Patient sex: M
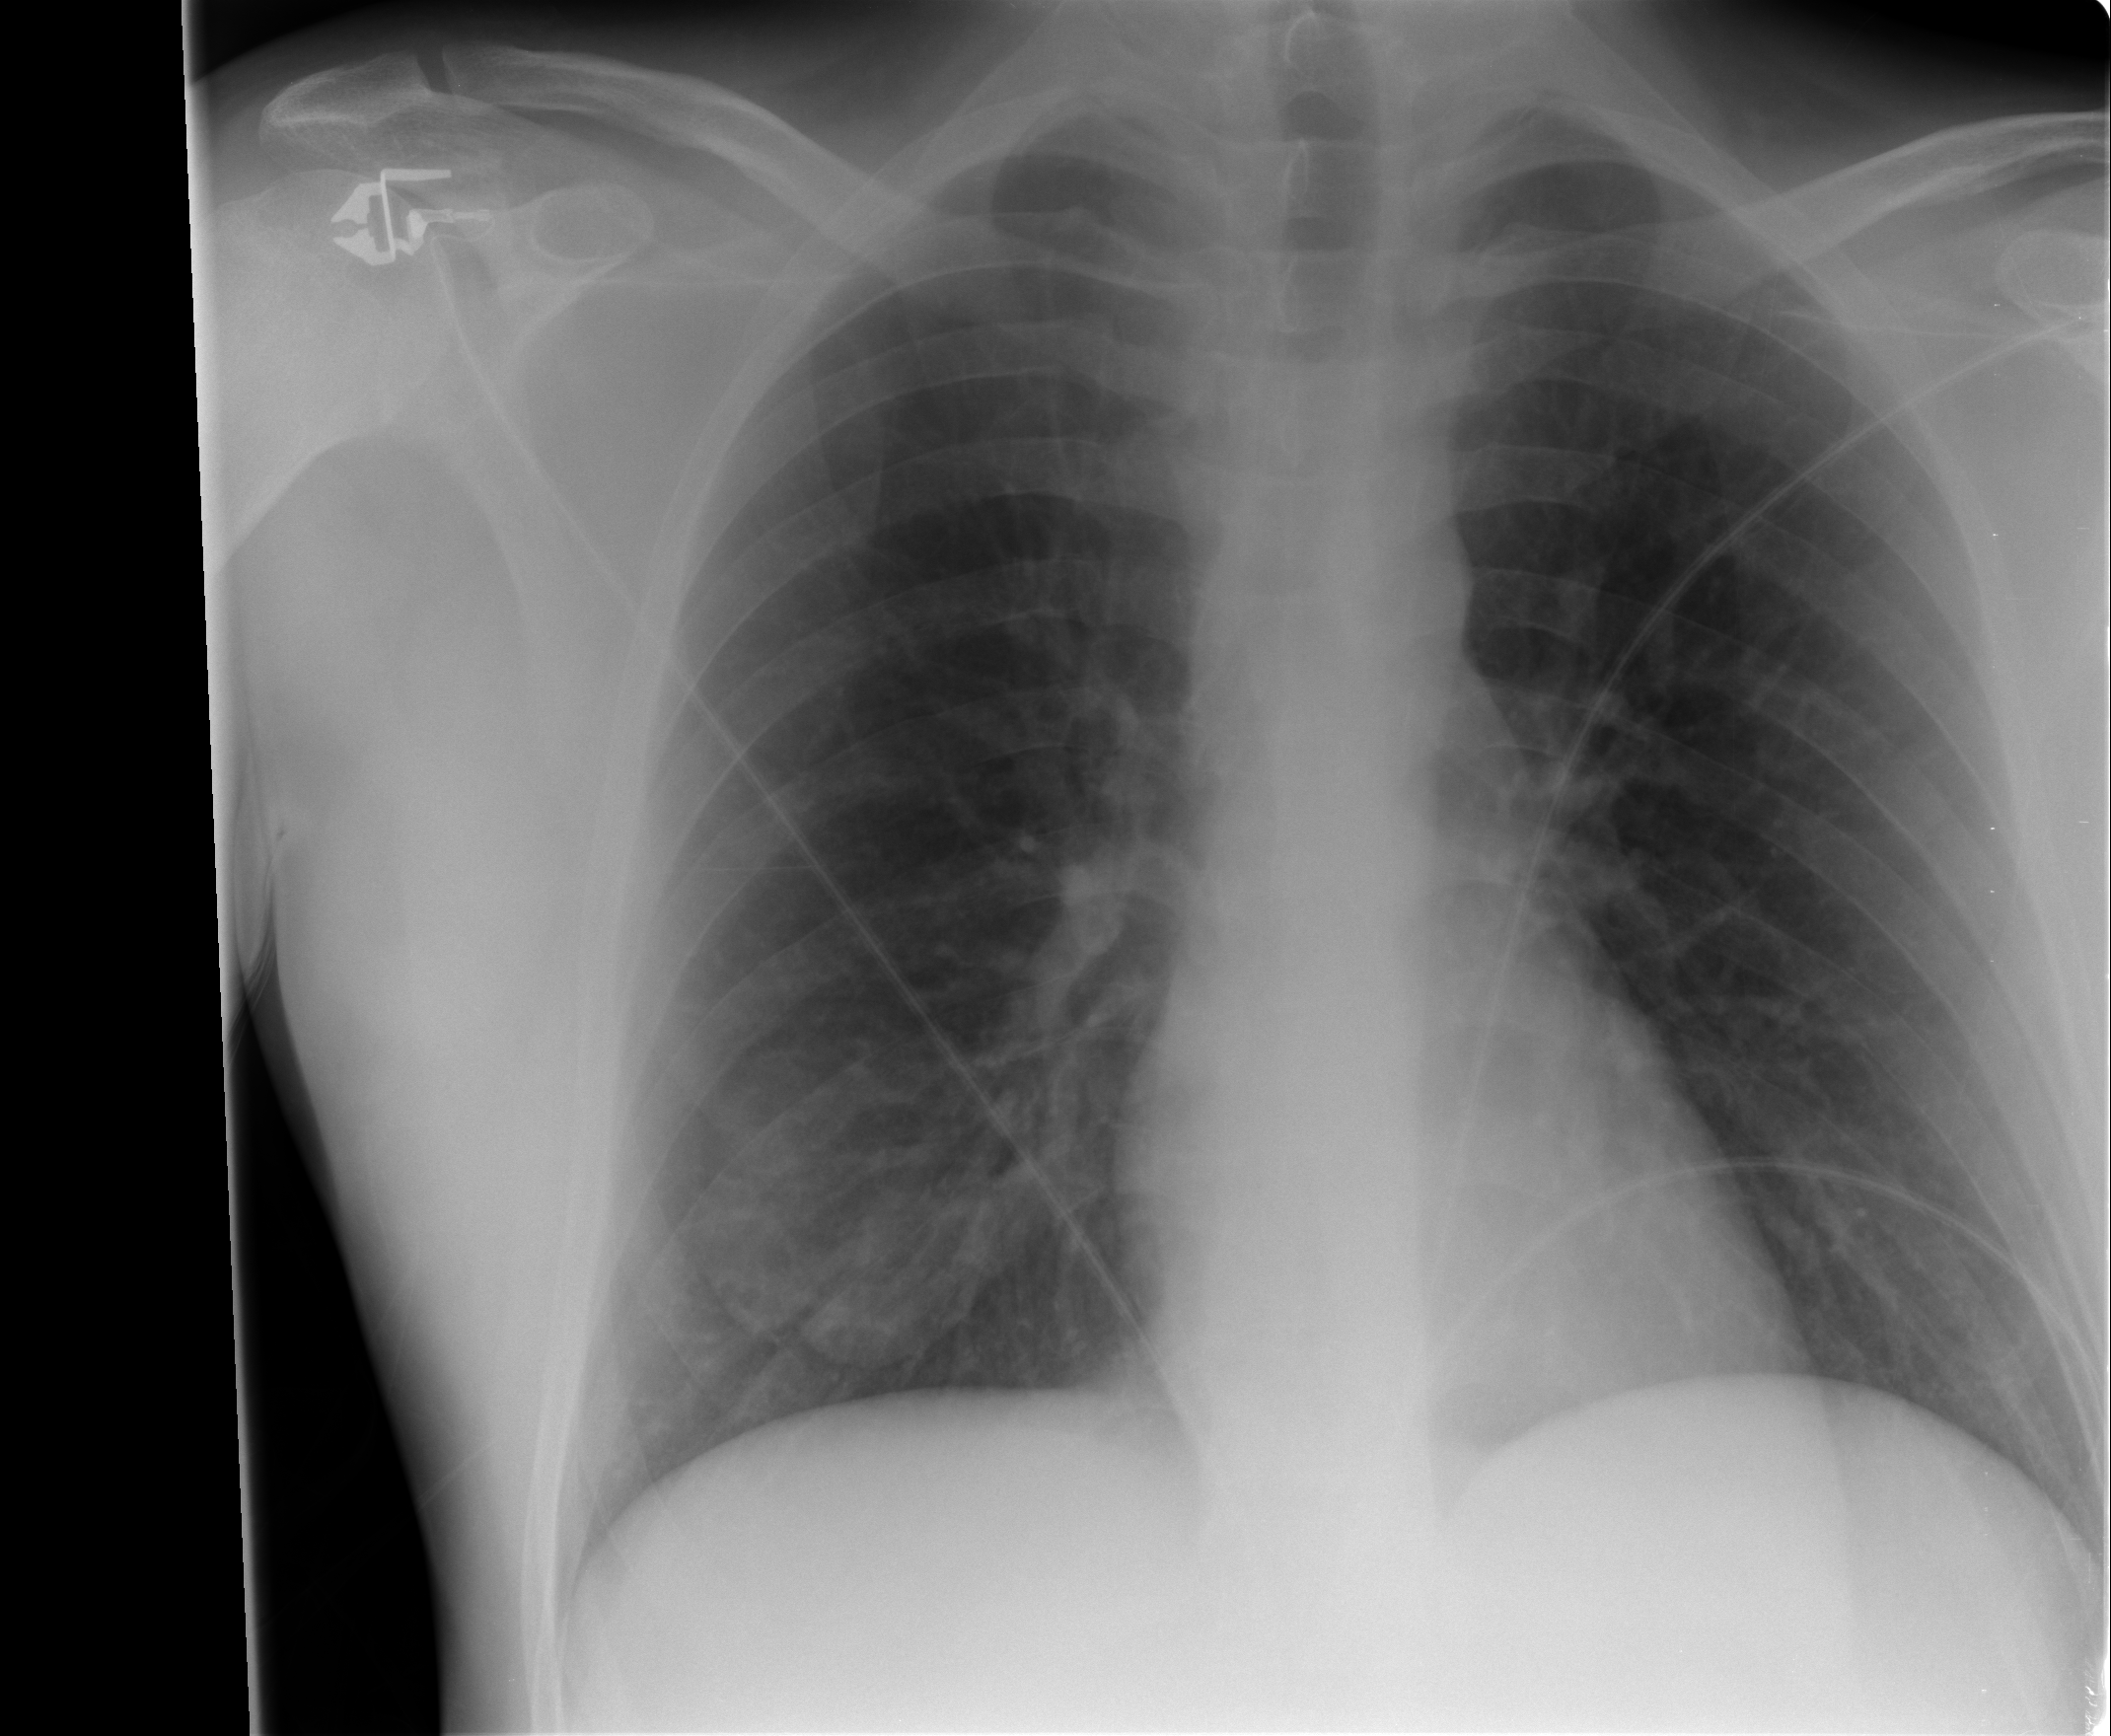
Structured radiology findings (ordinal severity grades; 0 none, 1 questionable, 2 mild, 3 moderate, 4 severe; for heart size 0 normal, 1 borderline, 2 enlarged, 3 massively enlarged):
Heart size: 0
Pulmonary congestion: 0
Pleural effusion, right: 0
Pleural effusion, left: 0
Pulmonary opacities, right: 0
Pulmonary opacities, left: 0
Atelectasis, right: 2
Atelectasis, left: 2